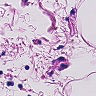
Metastatic tissue present: no